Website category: sports
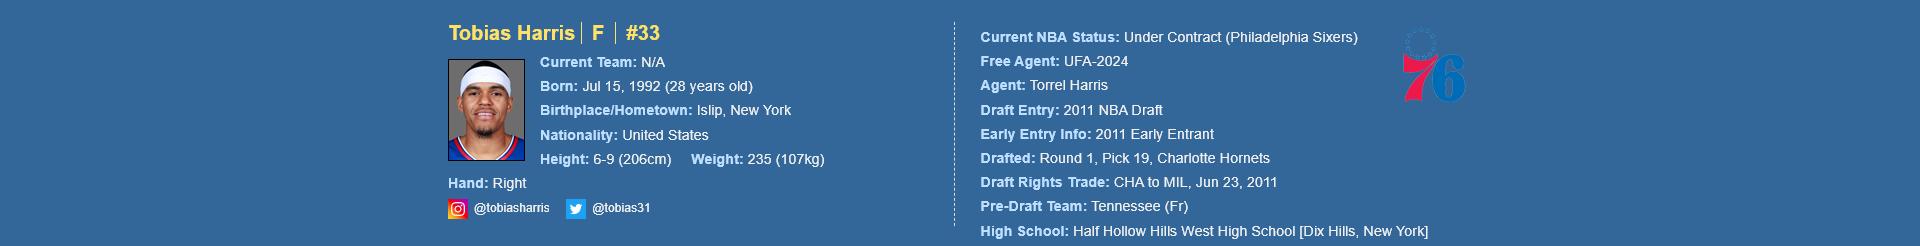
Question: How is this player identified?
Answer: Tobias Harris

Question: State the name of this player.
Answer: Tobias Harris

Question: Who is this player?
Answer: Tobias Harris

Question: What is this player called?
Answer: Tobias Harris

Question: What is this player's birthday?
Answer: Jul 15, 1992

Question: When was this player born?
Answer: Jul 15, 1992

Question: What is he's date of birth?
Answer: Jul 15, 1992

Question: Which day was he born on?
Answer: Jul 15, 1992

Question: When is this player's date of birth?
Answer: Jul 15, 1992

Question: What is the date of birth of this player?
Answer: Jul 15, 1992

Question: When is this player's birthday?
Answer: Jul 15, 1992

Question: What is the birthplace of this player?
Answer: Islip, New York

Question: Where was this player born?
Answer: Islip, New York

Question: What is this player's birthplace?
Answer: Islip, New York

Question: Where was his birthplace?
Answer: Islip, New York

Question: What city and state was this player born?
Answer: Islip, New York

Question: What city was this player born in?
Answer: Islip, New York

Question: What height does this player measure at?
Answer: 6-9 (206cm)

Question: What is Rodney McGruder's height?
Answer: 6-9 (206cm)

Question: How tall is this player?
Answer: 6-9 (206cm)

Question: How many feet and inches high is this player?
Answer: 6-9 (206cm)

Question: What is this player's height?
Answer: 6-9 (206cm)

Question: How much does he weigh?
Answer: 235 (107kg)

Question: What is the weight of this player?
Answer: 235 (107kg)

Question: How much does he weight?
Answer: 235 (107kg)

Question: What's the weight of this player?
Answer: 235 (107kg)

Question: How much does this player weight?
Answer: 235 (107kg)

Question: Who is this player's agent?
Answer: Torrel Harris

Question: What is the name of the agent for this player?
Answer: Torrel Harris

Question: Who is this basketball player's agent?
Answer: Torrel Harris

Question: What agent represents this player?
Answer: Torrel Harris

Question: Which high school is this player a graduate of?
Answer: Half Hollow Hills West High School

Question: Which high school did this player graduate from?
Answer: Half Hollow Hills West High School

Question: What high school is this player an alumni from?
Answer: Half Hollow Hills West High School

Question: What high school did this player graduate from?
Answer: Half Hollow Hills West High School

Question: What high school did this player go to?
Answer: Half Hollow Hills West High School

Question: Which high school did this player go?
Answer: Half Hollow Hills West High School